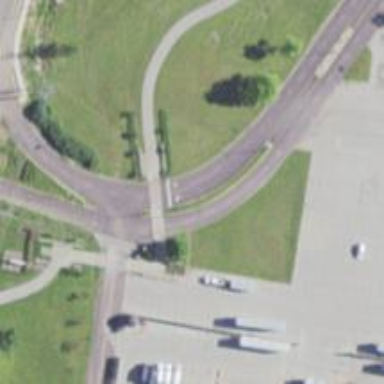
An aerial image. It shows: Crossing on cycleway.